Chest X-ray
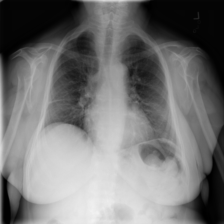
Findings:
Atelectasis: negative
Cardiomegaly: negative
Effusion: negative
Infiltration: negative
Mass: negative
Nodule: negative
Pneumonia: negative
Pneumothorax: negative
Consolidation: negative
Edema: negative
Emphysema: negative
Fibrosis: negative
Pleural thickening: negative
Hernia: negative